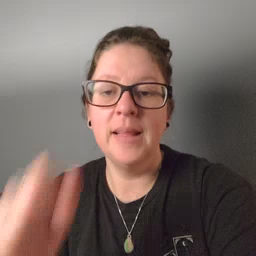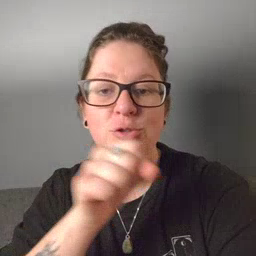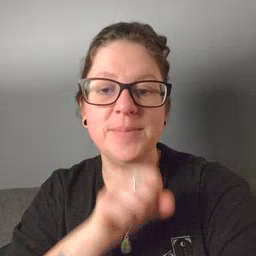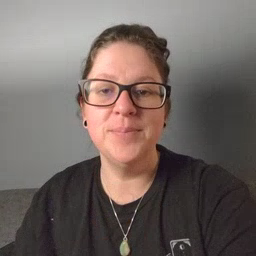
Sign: icecream